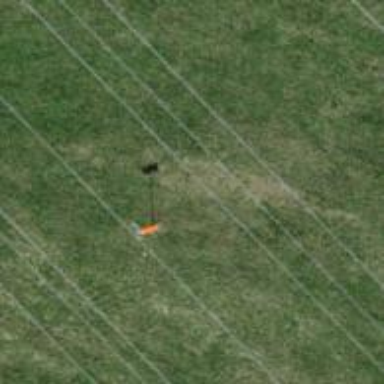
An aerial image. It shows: Pole supporting pipeline marker with roof cover.